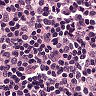
Metastatic tissue present: no